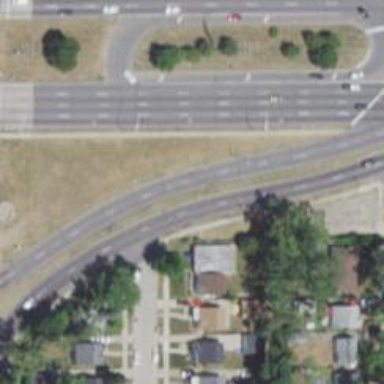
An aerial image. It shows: Trunk link highway.